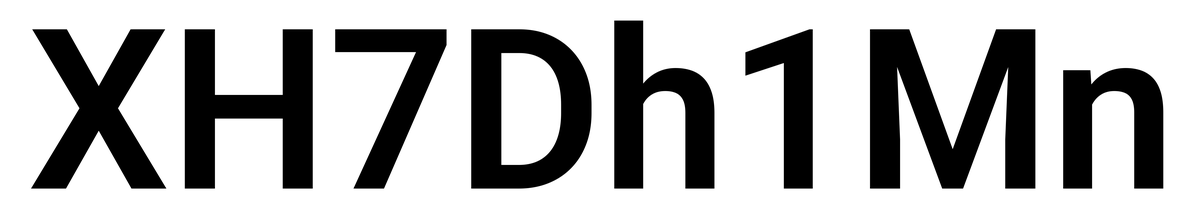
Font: Roboto_SemiBold